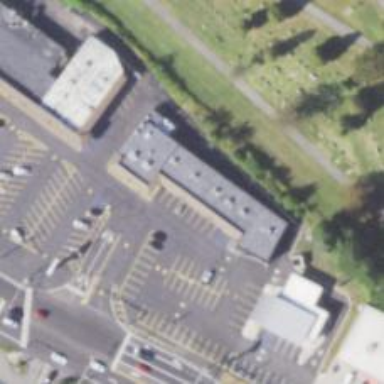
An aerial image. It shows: Pharmacy providing healthcare services.